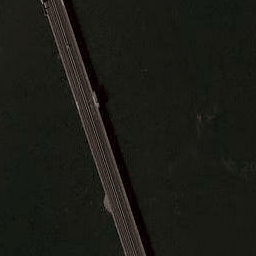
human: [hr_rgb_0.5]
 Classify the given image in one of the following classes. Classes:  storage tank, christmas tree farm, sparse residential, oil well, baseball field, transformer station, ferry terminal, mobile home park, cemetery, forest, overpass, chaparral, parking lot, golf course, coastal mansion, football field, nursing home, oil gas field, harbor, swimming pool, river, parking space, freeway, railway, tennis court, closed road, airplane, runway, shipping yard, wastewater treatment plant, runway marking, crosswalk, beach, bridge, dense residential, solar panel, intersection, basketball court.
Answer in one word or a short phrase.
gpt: bridge